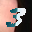
Label: 3